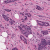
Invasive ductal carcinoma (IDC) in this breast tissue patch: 1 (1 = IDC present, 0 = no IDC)